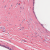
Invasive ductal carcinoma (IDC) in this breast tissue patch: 0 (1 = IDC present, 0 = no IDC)